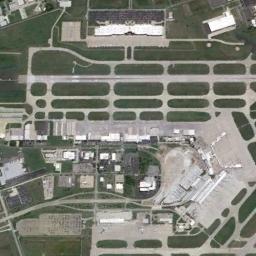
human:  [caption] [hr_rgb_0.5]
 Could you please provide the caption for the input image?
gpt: This airport has only one runway, And its color is white .

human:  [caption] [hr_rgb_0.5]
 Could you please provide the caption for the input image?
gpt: A complex airport with many runways and buildings .

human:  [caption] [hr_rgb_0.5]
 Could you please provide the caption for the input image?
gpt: There is an airport with many runways crossing each other on the grass .

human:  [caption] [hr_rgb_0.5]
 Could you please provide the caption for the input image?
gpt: An airport with grid-shaped runways and white buildings on the lawn .

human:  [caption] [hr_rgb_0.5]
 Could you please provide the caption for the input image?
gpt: Many lawns in the airport are separated by roads .